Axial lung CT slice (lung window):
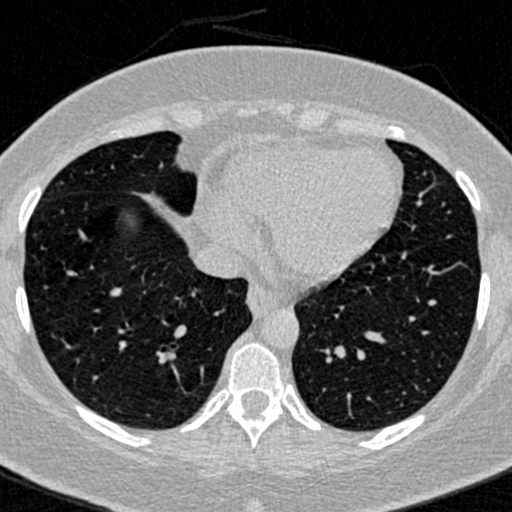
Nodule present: no